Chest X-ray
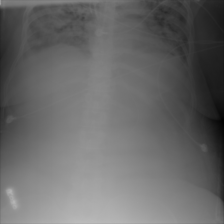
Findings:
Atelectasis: negative
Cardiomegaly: negative
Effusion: negative
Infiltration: negative
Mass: negative
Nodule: negative
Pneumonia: negative
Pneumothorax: negative
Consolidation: negative
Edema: negative
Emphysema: negative
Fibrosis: negative
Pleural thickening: negative
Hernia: negative